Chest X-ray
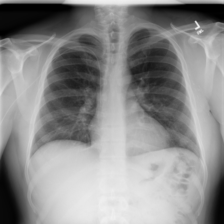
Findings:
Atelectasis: negative
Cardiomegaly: negative
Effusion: negative
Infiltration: negative
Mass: negative
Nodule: negative
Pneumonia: negative
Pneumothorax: negative
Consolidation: negative
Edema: negative
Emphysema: negative
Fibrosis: negative
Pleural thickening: negative
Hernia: negative